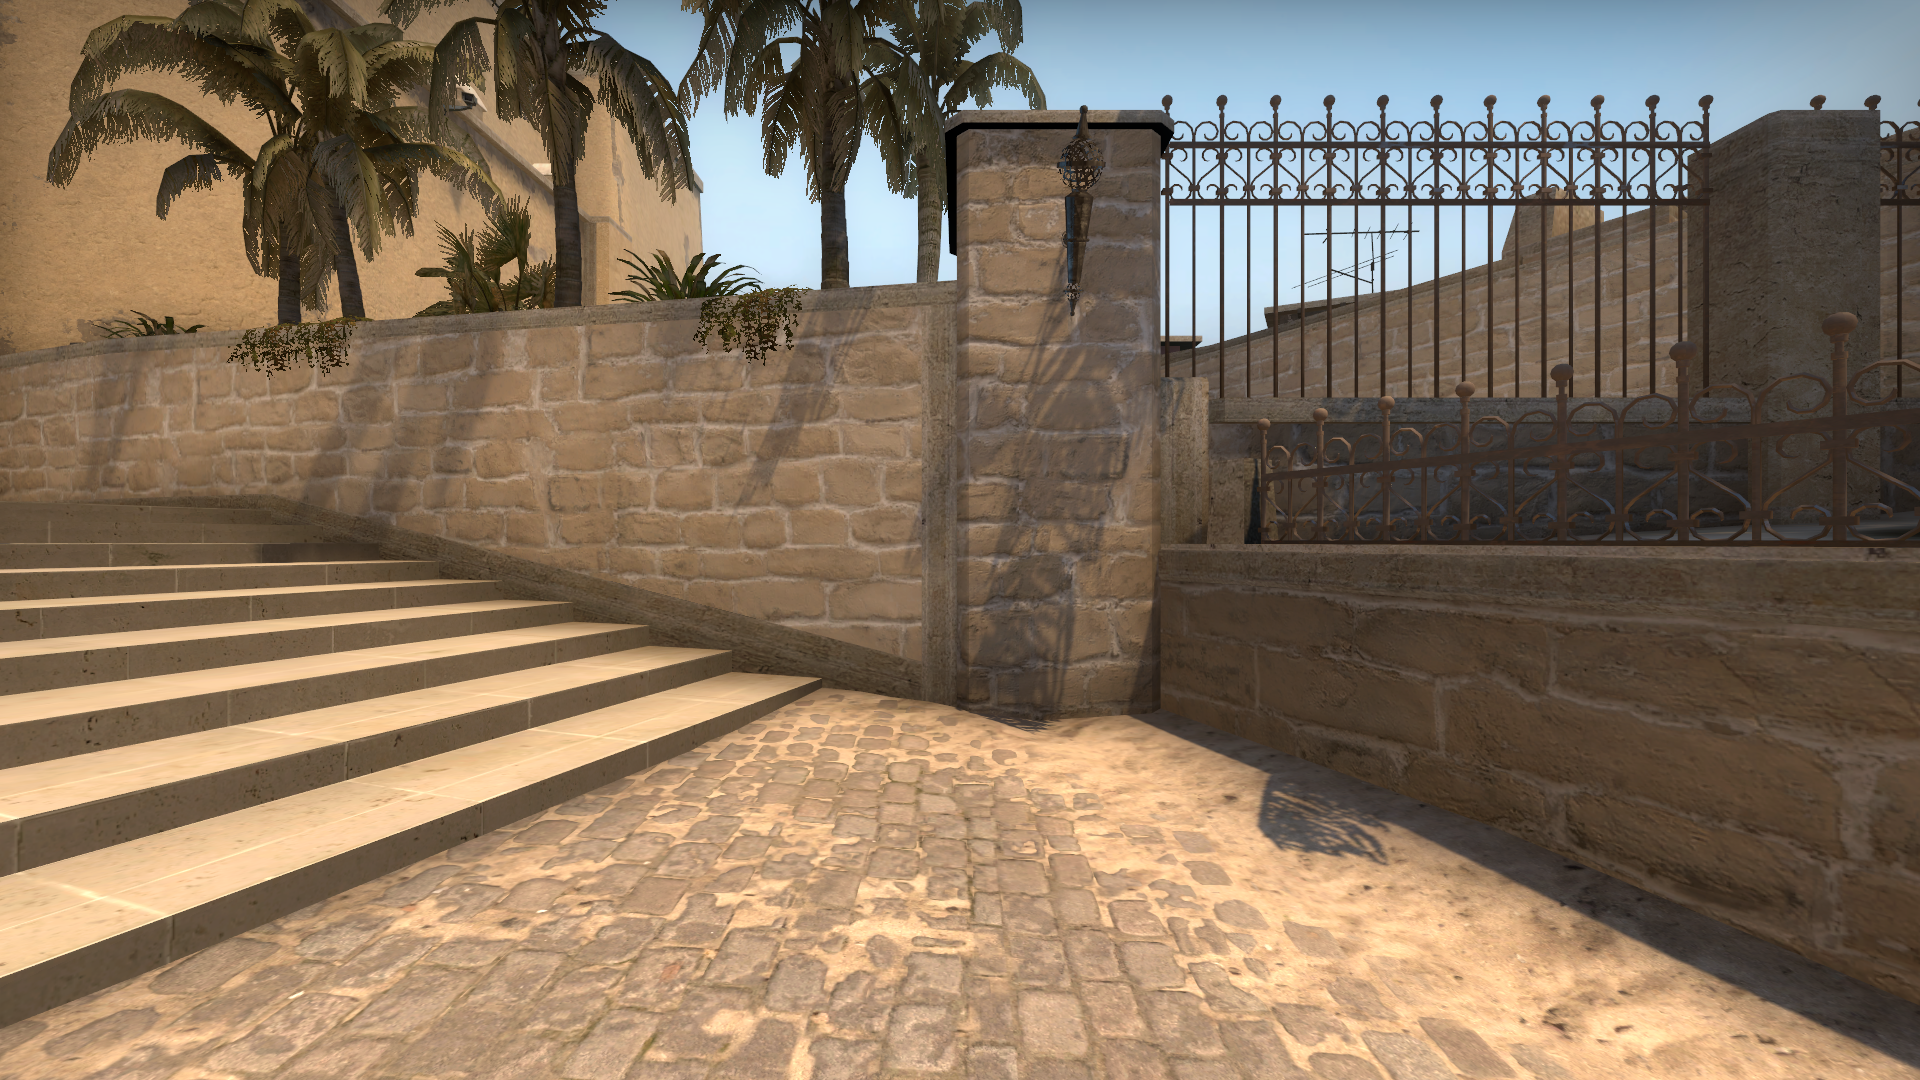
Map: de_mirage